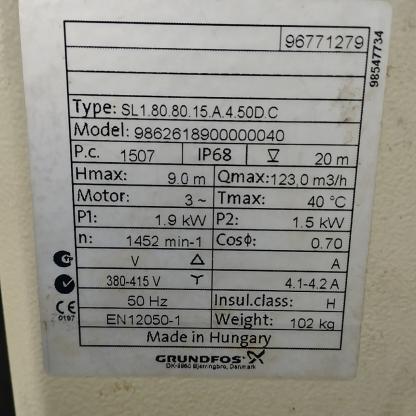
Klasa: tabliczka-znamionowa